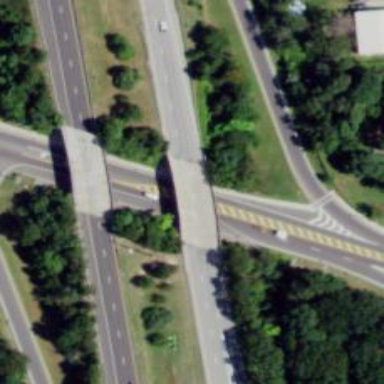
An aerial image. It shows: Motorway bridge spanning urban freeway/expressway.